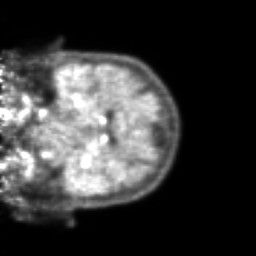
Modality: PET
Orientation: coronal
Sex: male
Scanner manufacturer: ge